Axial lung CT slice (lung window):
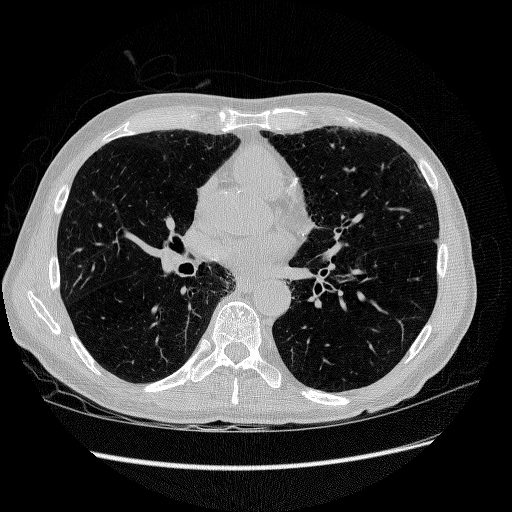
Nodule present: no